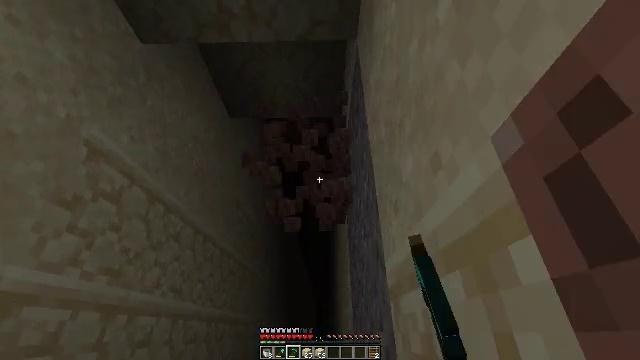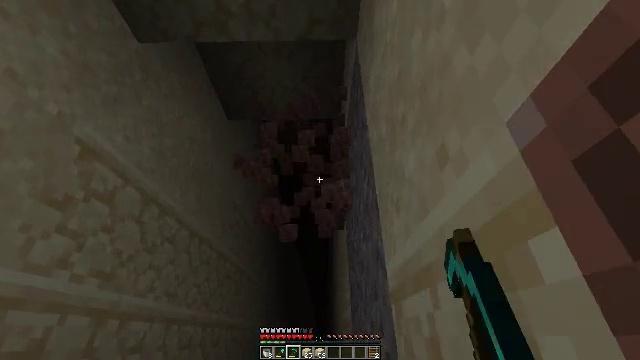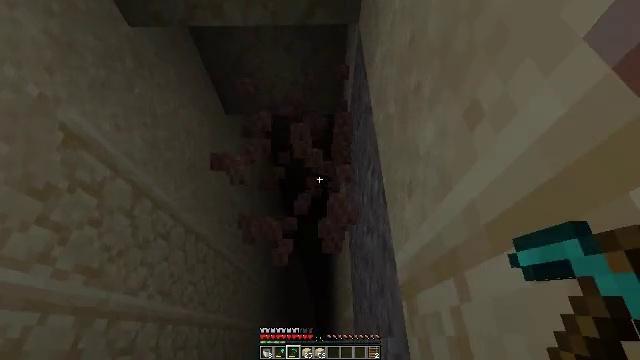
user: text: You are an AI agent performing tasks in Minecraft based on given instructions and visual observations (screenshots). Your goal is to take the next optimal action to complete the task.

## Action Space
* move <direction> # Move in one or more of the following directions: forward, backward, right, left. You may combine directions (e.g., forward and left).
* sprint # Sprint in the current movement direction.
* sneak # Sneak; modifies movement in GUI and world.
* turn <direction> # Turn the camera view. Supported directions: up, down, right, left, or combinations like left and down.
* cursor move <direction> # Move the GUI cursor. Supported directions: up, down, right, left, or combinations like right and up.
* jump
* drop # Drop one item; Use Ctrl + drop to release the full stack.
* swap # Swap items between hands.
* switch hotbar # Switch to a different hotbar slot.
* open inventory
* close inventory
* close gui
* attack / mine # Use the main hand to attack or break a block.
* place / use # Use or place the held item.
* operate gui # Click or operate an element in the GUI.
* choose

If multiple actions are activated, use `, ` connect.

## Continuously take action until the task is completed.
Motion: motion action
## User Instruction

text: Break the granite to collect it.
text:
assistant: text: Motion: move forward, attack / mine
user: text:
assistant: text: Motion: move forward, attack / mine
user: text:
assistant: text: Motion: attack / mine